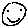
Label: smiley face